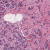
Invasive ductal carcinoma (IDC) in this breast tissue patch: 1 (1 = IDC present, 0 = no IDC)